Brain MRI, t2w sequence, axial 2D slice.
Patient: age 37, sex F, weight 95 kg, height 1.95 m
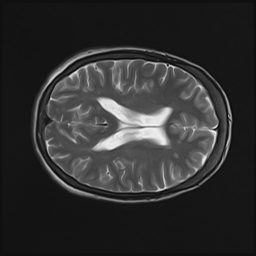